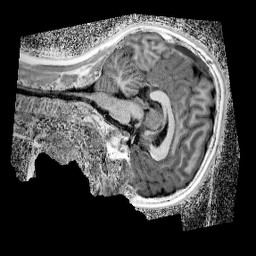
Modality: UNIT1_denoised
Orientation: sagittal
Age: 10
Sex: male
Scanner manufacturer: siemens
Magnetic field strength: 3 T
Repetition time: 4 s
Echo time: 0.00299 s